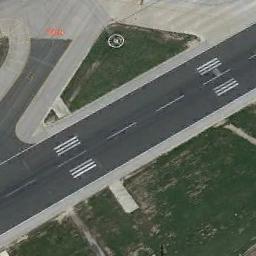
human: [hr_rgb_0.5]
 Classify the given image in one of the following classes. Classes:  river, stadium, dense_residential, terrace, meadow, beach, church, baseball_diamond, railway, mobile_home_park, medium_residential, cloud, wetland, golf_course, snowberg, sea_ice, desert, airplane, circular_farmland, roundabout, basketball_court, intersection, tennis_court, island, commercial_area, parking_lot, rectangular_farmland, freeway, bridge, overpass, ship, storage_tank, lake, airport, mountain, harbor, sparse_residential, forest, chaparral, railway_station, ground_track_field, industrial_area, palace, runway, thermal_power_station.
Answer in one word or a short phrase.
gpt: runway